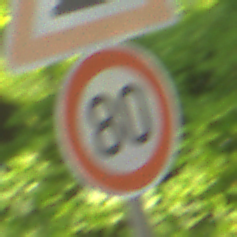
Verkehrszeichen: Geschwindigkeit80
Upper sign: UnebeneFahrbahn
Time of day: MorningAfternoon
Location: Outdoor (RoadRail)
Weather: Clear
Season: NotSpecified
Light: Natural